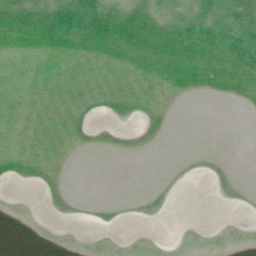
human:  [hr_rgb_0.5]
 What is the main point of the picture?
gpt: golf course